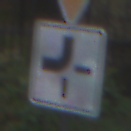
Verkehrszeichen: VerlaufVorfahrtsstrasse2
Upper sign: VorfahrtGewaehren
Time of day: MorningAfternoon
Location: Outdoor (Urban)
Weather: Overcast
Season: NotSpecified
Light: Natural